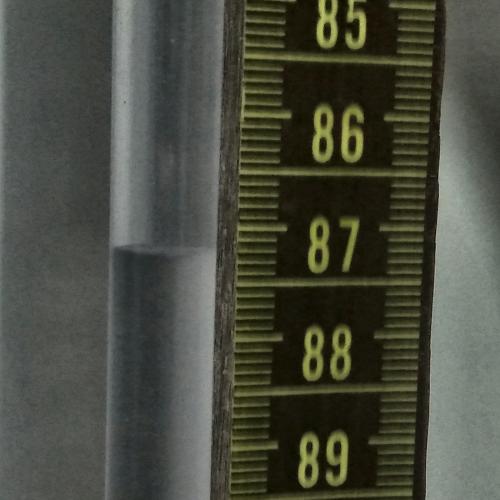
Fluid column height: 87.2 cm